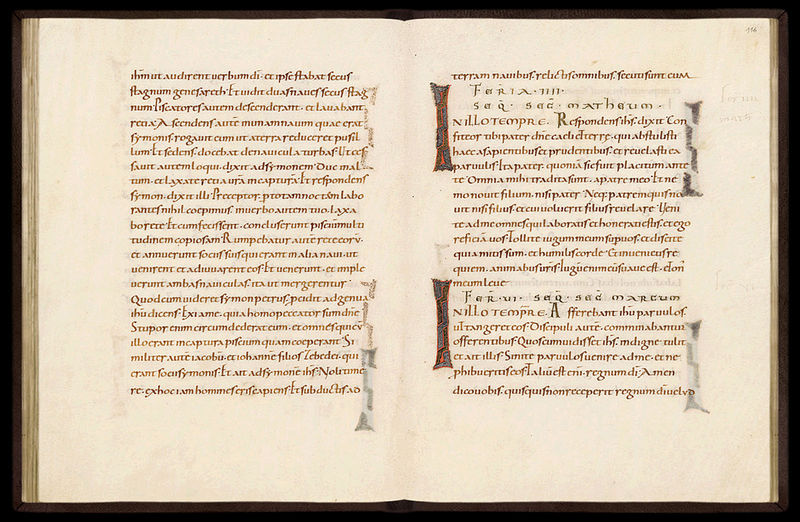
Titel: Egbert- Codex (Codex Egberti)
Institution: Trier, Stadtbibliothek/Stadtarchiv
Schlagwörter: blau, zeichen, rot, alt, schrift, schriftzeichen, buch, kloster, druck, seite, text, initiale, buchdruck, pergament, seiten, mittelalter, gebunden, zeilen, aufgeschlagen, mittelalterlich, handschrift, europa, verziehrung, latein, regelmäßig, minuskeln, i, unziale